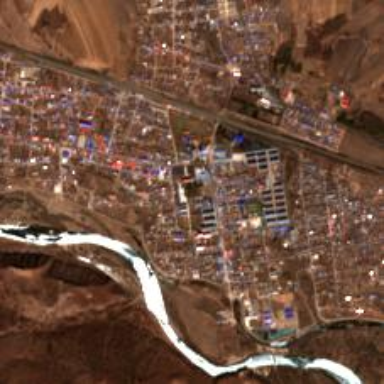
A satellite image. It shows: Ethnic township within town.